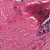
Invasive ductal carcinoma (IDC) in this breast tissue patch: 0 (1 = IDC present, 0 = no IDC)